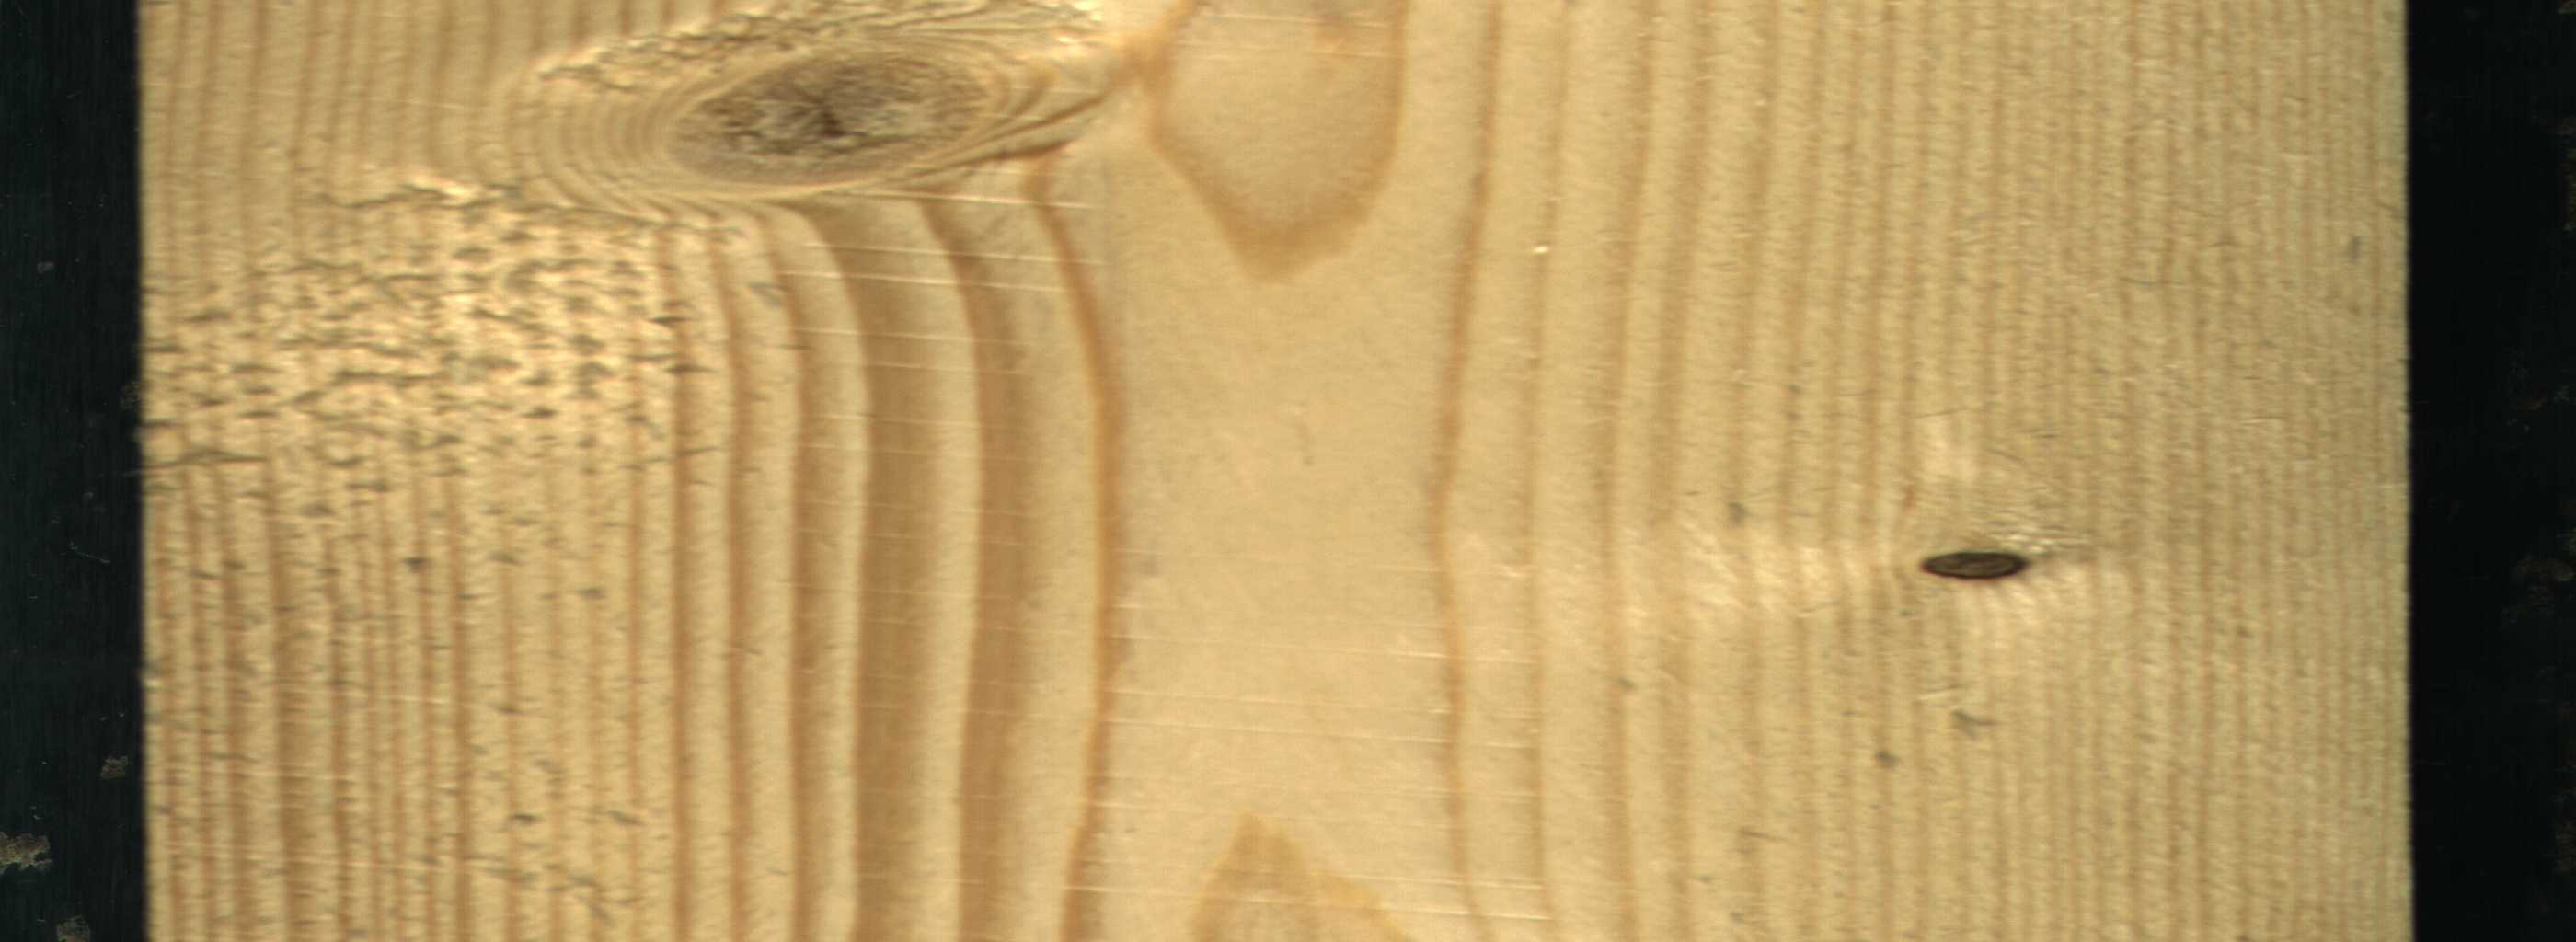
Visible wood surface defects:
Dead_Knot
Live_Knot